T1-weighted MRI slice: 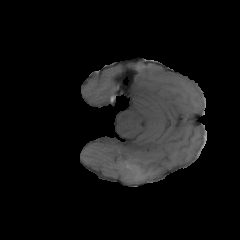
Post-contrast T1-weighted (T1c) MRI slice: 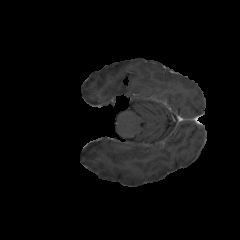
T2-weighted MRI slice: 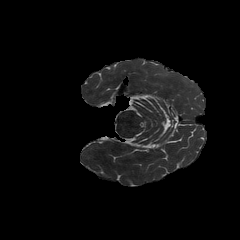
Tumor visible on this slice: no